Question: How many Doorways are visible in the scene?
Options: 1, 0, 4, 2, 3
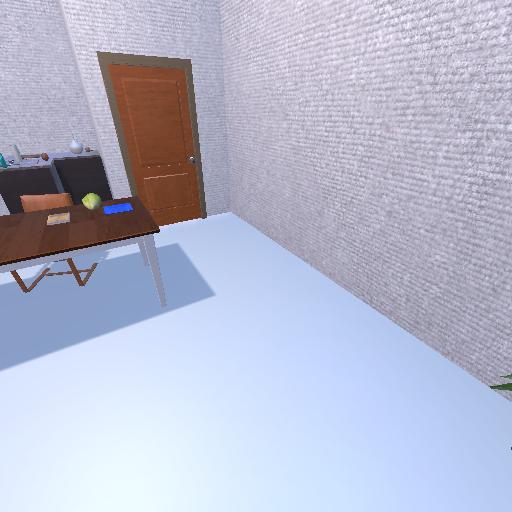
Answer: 1